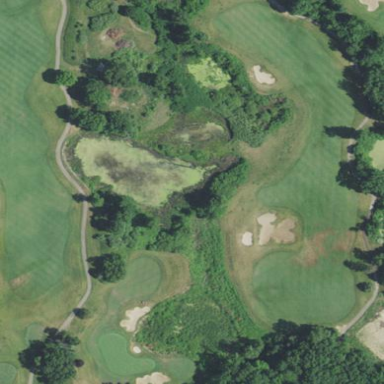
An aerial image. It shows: Water hazard on golf course.